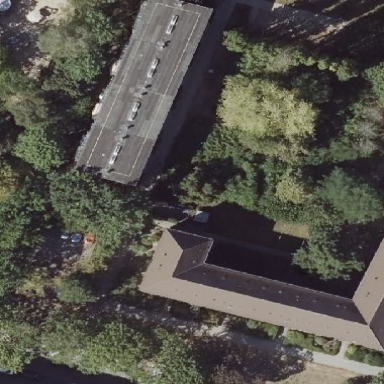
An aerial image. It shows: Flat-roofed apartment building.